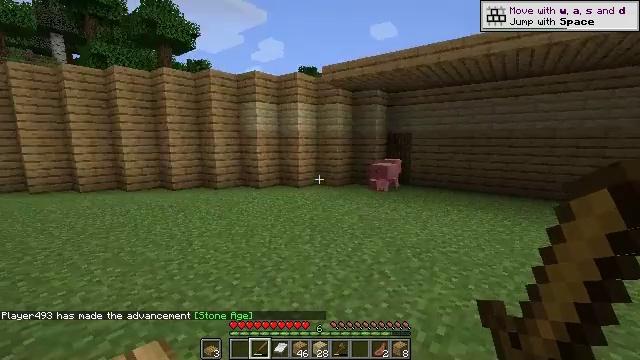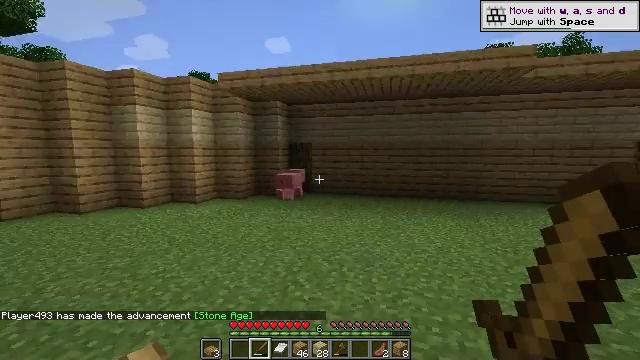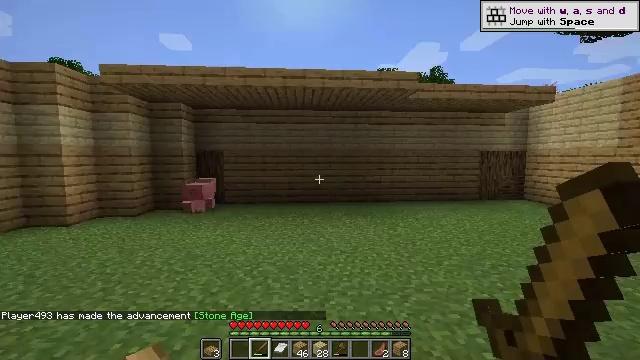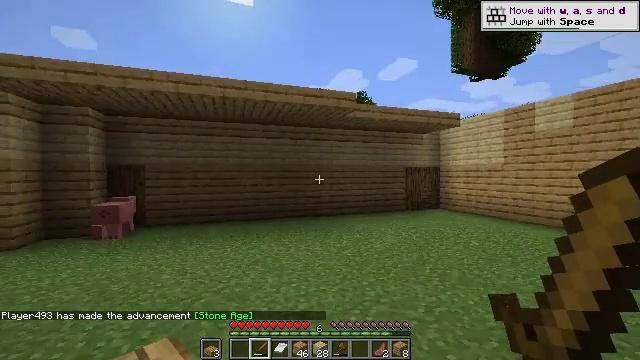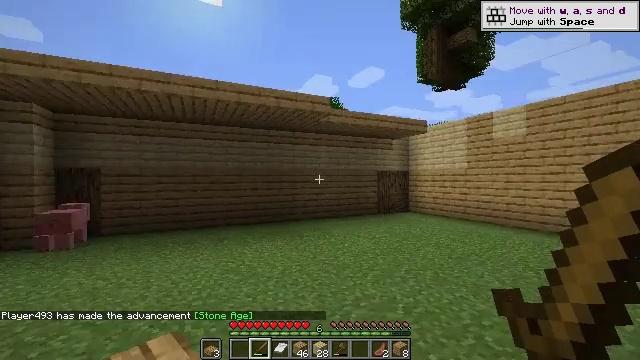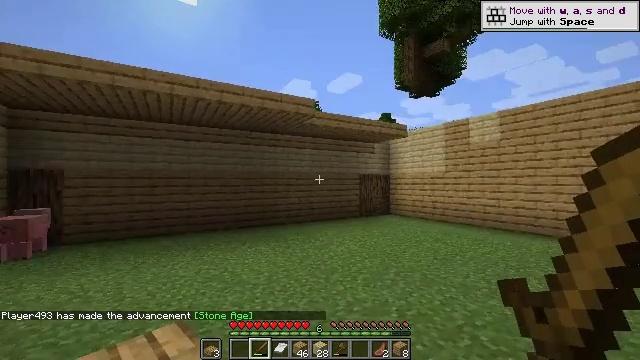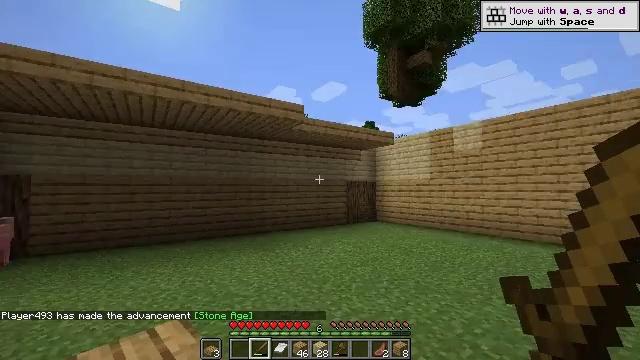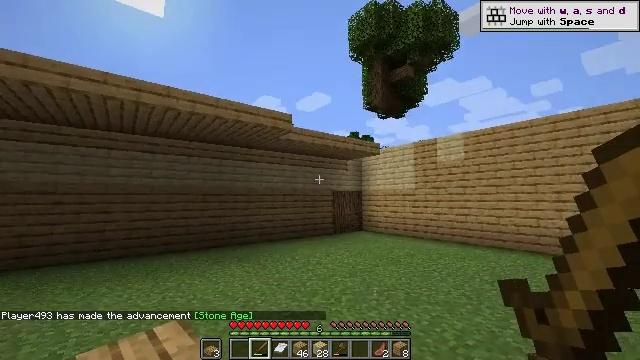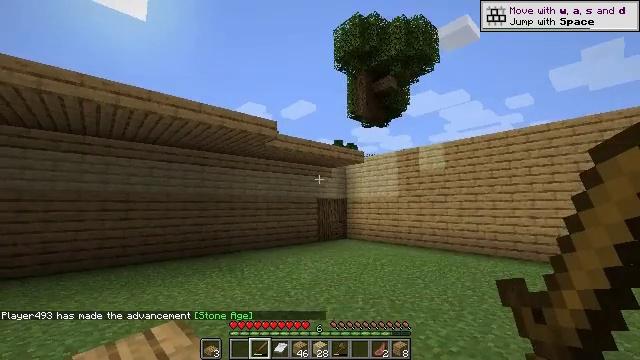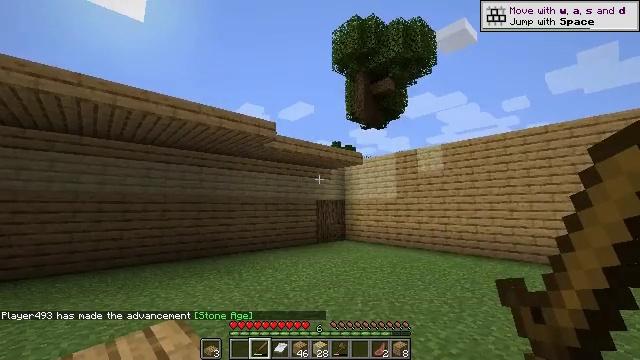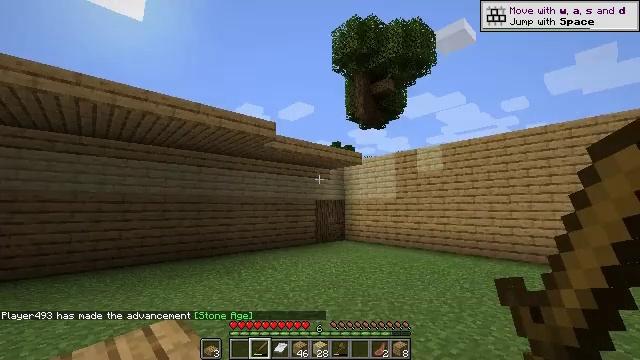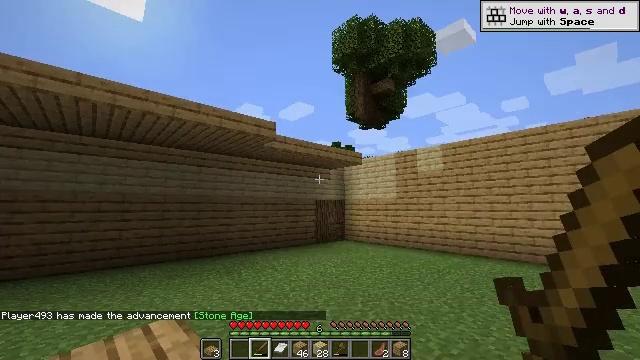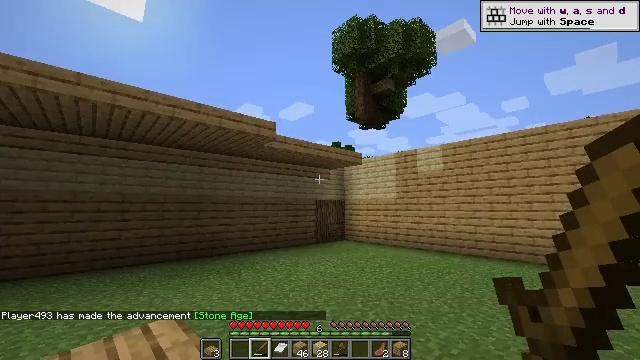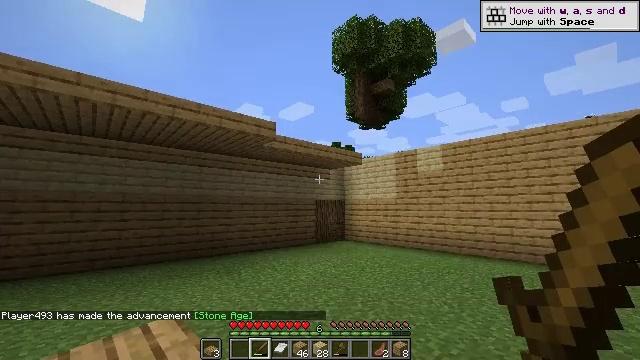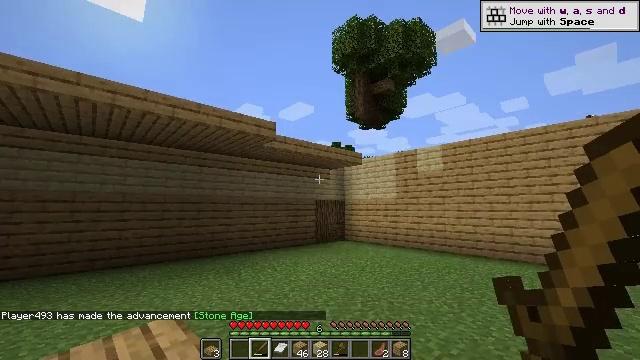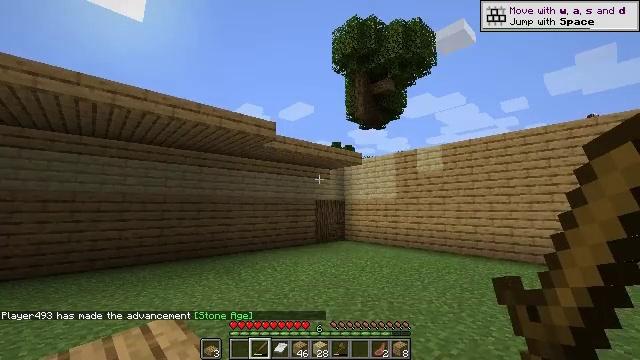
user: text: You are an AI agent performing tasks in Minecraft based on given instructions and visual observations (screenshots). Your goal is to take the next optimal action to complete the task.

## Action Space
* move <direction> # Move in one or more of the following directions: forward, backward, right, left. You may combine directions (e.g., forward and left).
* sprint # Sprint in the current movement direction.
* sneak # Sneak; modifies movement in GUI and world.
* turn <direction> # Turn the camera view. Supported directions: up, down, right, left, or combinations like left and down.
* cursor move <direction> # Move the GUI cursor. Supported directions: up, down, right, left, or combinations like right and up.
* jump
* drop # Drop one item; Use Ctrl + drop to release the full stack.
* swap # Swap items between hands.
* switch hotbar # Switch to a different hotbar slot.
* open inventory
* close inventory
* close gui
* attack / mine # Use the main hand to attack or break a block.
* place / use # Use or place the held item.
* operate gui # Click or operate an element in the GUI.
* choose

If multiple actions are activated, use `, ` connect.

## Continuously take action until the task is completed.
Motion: motion action
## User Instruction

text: Remove a wooden sword from the inventory.
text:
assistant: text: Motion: move forward and move left, turn right and up
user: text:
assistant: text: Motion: move forward and move left, turn right and up
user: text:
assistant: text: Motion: move forward and move left, turn right and up
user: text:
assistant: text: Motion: move forward and move left, turn right
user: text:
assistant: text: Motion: move forward and move left, turn right
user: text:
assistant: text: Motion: turn right and up
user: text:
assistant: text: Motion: turn right and up
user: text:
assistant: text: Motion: turn right and up
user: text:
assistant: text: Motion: no_op
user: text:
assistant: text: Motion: no_op
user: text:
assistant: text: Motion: no_op
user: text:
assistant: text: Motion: no_op
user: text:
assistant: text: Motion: no_op
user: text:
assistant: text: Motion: no_op
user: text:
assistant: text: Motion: no_op
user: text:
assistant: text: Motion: no_op
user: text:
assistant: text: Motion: no_op
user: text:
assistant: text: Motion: no_op
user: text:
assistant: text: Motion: move right
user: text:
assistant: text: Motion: move right
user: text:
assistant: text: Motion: move right
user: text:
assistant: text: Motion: move right
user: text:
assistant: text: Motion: move right
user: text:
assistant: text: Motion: move right
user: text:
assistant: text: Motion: move right
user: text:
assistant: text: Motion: move right
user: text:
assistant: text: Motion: move right, turn left
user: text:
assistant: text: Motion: move right
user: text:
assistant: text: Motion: move right, turn left and down
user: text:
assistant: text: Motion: move right